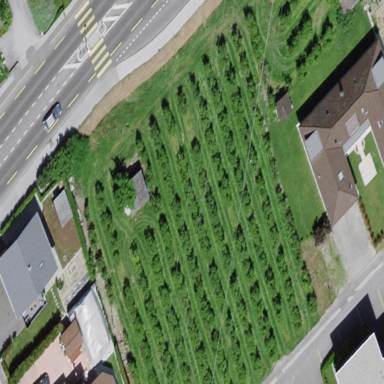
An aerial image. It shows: Orchard.